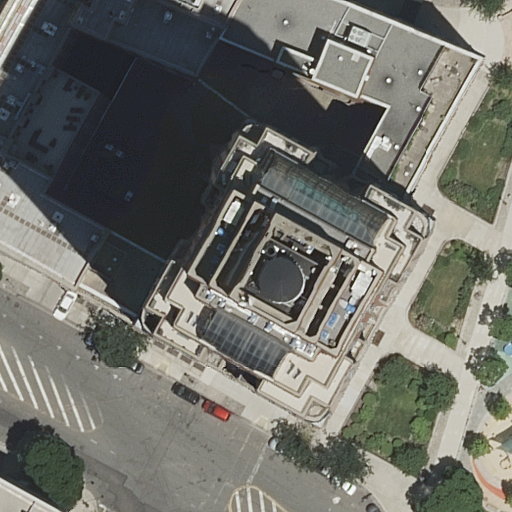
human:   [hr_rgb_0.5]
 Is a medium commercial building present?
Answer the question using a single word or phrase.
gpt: no

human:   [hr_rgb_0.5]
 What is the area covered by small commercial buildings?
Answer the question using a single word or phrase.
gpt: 0m2

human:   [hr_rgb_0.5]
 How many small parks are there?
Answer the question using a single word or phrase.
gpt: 0

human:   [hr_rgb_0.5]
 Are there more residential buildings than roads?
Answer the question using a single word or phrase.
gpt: no

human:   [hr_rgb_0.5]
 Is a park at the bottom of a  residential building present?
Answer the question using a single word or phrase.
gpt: no

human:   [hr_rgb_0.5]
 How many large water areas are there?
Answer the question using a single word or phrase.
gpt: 0

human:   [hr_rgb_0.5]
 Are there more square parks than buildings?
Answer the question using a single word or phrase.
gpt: no

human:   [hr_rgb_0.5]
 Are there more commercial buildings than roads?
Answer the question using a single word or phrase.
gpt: no

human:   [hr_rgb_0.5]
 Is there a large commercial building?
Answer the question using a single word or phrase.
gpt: no

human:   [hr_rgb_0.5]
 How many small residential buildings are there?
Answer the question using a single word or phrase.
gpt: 0

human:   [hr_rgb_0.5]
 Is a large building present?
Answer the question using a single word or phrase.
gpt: yes

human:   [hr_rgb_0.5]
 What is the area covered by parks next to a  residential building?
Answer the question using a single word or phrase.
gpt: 1802m2

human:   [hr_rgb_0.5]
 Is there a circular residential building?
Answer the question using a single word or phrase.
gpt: no

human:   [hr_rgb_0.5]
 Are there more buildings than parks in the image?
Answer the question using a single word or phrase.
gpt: yes

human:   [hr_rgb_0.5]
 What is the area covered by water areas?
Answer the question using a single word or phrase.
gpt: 0m2

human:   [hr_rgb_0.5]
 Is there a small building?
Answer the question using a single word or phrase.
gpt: no

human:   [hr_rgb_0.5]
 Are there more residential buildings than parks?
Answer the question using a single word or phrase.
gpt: yes

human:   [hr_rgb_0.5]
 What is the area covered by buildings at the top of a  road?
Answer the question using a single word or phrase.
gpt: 5030m2

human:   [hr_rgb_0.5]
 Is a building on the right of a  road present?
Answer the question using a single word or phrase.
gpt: no

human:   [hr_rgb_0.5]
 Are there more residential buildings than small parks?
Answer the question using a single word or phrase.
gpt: yes

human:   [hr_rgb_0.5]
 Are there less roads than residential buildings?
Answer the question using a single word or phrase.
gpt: no

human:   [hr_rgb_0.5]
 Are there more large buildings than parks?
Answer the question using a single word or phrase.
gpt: yes

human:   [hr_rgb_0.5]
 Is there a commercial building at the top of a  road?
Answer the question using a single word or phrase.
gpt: no

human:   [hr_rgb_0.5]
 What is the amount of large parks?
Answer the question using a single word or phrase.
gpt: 1

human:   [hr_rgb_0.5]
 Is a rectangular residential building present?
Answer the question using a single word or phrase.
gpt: yes

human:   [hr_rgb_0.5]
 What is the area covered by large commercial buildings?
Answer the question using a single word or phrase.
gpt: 0m2

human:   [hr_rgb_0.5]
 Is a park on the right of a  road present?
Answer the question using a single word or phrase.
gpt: yes

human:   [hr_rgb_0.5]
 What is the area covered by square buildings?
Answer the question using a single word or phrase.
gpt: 0m2

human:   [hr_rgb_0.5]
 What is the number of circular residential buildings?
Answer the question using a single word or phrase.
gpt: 0

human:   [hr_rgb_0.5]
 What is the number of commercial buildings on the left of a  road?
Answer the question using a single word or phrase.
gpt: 0

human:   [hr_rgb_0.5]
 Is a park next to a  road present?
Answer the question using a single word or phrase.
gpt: yes

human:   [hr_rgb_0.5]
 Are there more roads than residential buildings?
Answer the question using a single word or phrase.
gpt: yes

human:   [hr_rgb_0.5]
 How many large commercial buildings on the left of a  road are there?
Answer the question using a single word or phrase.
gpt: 0

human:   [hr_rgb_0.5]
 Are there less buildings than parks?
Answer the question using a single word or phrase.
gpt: no

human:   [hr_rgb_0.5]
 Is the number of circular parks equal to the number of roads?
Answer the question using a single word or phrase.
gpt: no

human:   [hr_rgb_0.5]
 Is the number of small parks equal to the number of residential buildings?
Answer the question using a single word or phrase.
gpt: no